Interaction volume radius: 5 \u00c5
Interaction volume height: 15 \u00c5
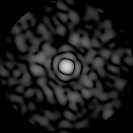
Disorder parameter: 0.8387